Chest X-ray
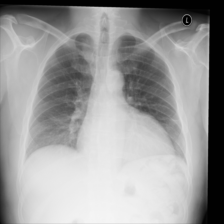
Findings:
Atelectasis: negative
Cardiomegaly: negative
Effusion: negative
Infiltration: negative
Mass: negative
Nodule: negative
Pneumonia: negative
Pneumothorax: negative
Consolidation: negative
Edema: negative
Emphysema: negative
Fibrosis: negative
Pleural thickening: negative
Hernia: negative